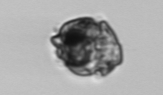
Label: Proterythropsis